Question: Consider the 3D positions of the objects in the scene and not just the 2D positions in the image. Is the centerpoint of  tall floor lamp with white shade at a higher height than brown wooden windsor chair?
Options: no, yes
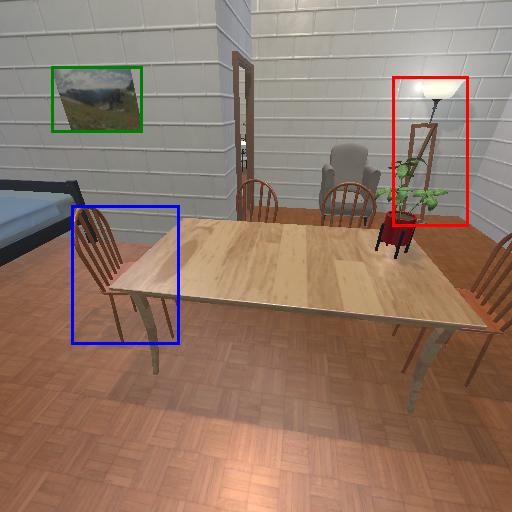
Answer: no